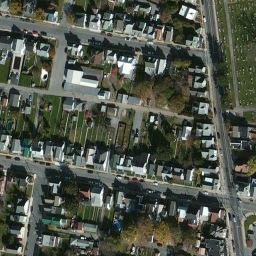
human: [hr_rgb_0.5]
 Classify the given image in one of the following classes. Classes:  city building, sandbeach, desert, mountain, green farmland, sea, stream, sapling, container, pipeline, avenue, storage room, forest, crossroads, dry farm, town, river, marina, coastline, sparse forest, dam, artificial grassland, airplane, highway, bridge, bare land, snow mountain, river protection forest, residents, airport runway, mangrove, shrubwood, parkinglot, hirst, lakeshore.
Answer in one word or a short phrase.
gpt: town